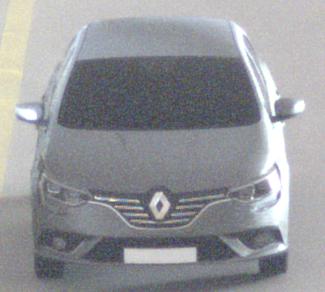
Make: Renault
Model: Mégane ENERGY TCe 100
Detailed model: Mégane (IV)
Model produced from: 2016/03
Model produced until: 2018/08
Doors: 5
Color: gray
Road condition: dry road
Daytime: midday
Contrast: medium contrast